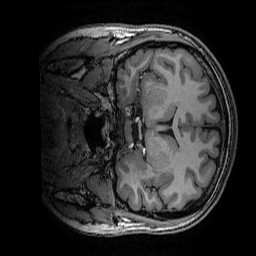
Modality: T1w
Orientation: coronal
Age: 26
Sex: female
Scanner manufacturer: ge
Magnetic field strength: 3 T
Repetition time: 0.007 s
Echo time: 0.00342 s